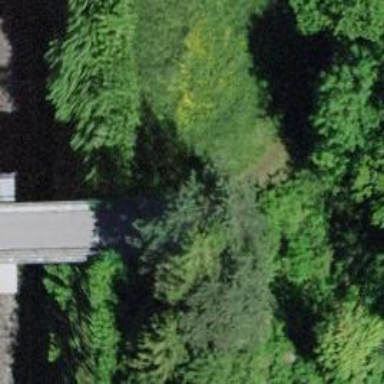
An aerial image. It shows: Track road going over bridge with grade1 tracktype.